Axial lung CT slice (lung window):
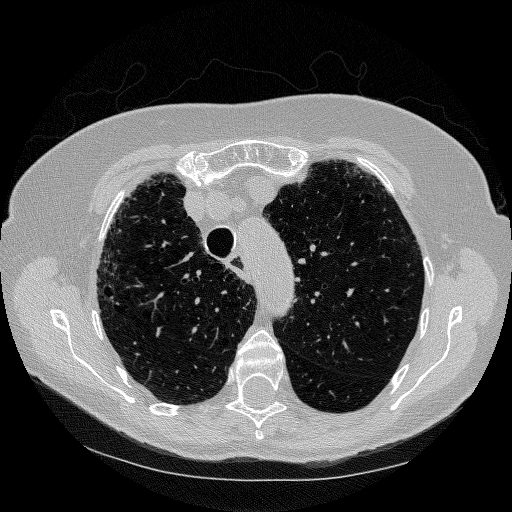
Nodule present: no